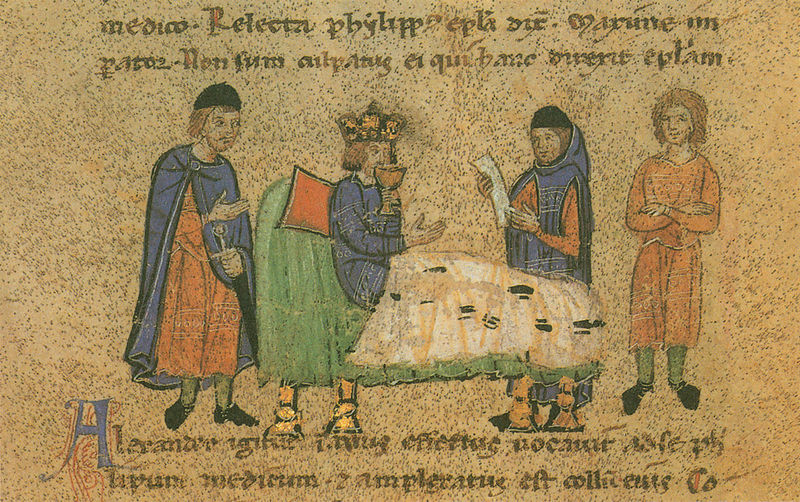
Titel: Alexanderroman
Institution: Leipzig, Stadtbibliothek
Schlagwörter: blau, mann, umhang, weiß, frauen, gelb, grün, sitzen, braun, frankreich, frau, grau, hut, männer, zeichnung, rot, kappe, mütze, trinken, diener, gold, kelch, mantel, decke, krone, schrift, papier, kaiser, kissen, könig, bett, becher, gefäß, krank, buch, seite, schwert, buchstaben, ritter, pergament, liege, brief, mittelalter, mönch, mönche, schlüssel, pokal, bote, bau, handschrift, kapuze, latein, karl der große, nachricht, trunk, buchmalerei, alexander, philipp, kanapee, mönner, a, 1300, kannapee, alexanderroman, kannape, voelesen